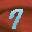
Label: 7